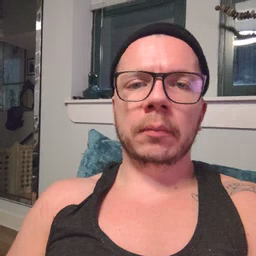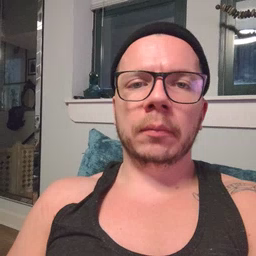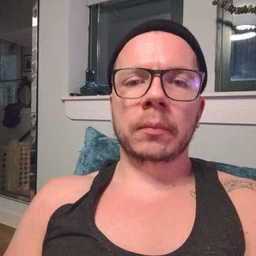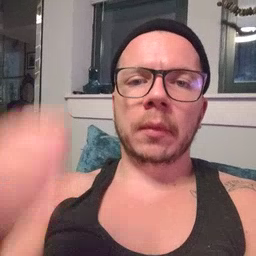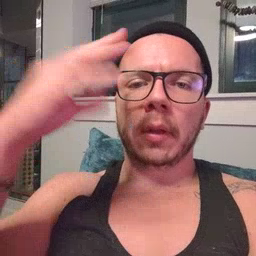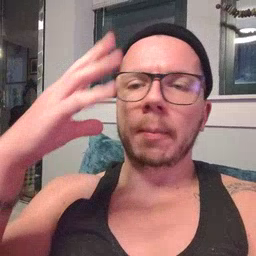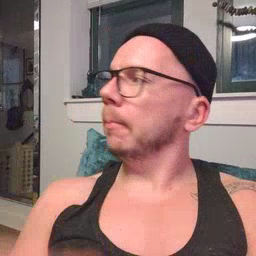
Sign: lamp